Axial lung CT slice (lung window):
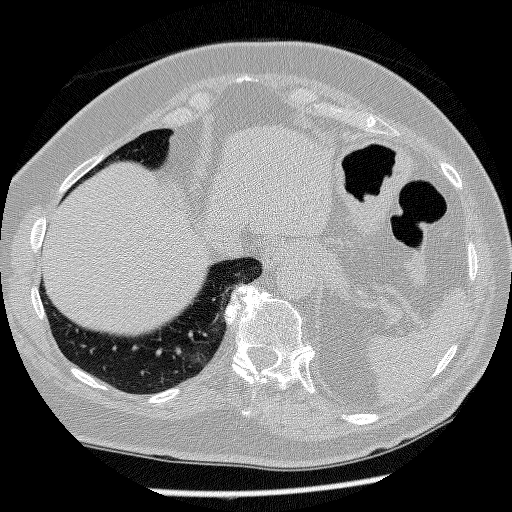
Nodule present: no